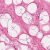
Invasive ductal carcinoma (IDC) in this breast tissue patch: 0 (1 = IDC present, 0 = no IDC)